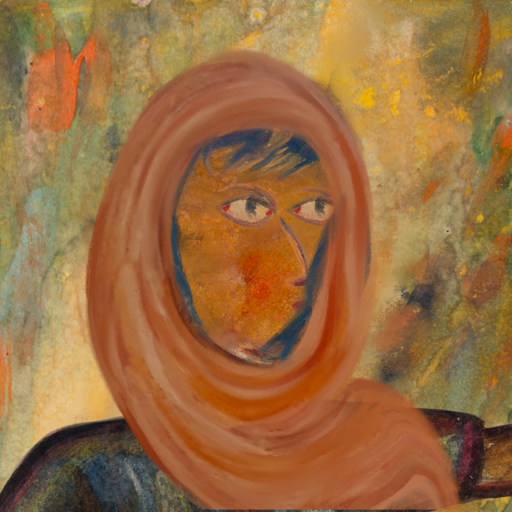
Background: Comrade, Head And Neck Side: Pipe, Face Side: GypsyMother, Bust: Mosgoul, Hair Side: In_The_Sun, Head Accessory: Pious_Lady_Scarf, Second Necklace: Blank, Necklace: Blank, Baby: Blank